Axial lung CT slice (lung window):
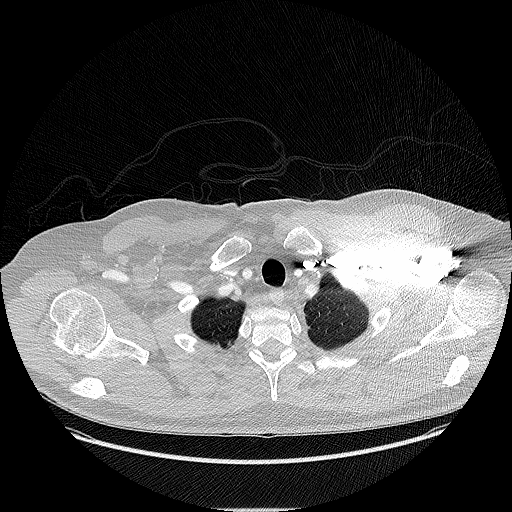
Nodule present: no